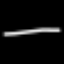
Label: line